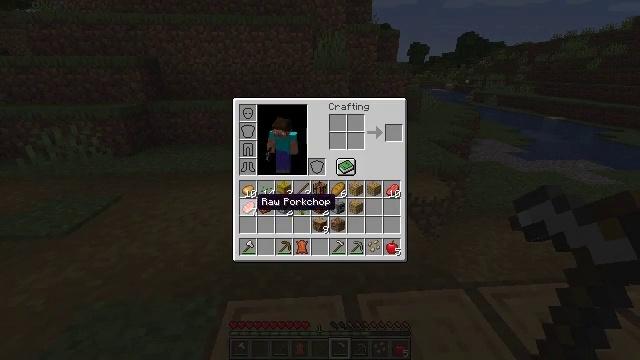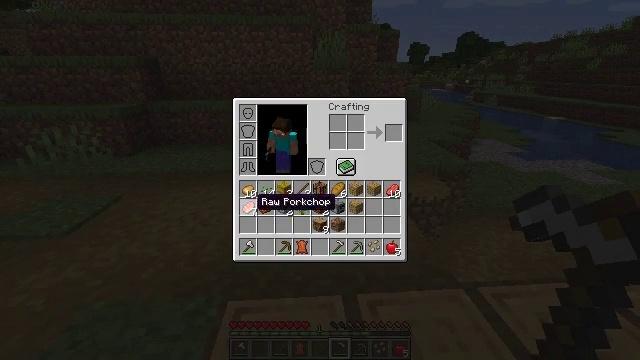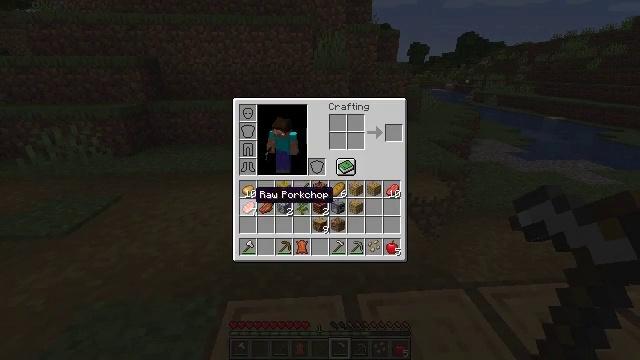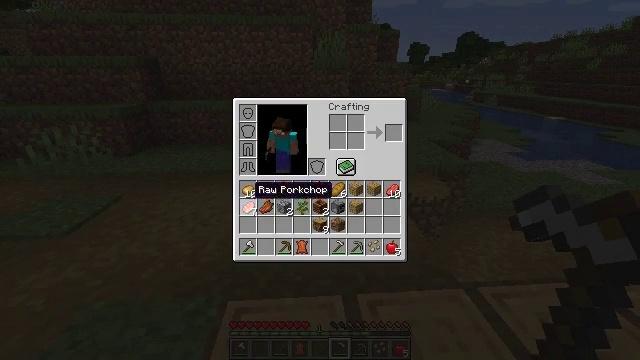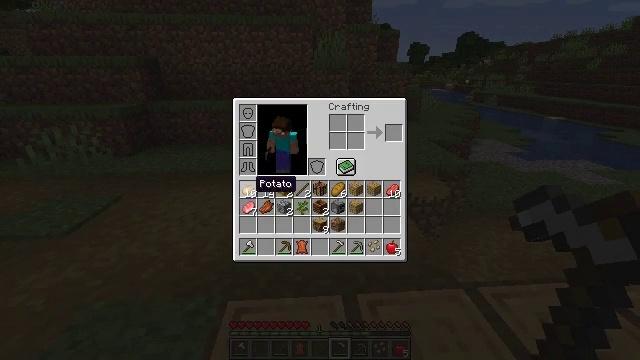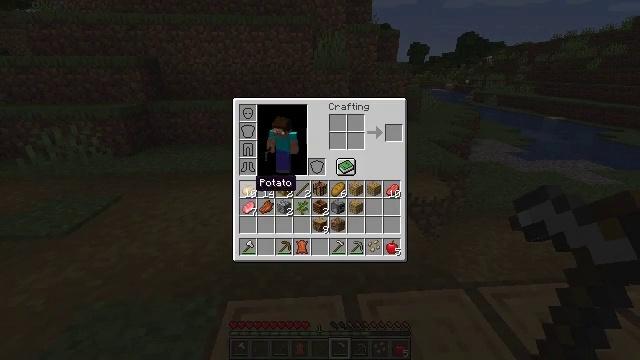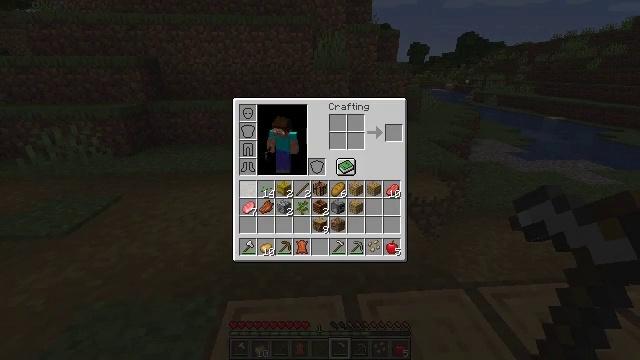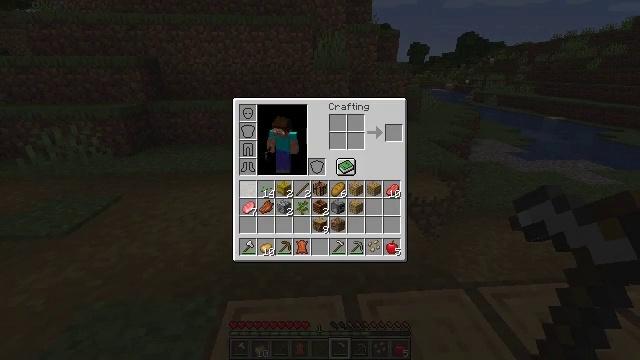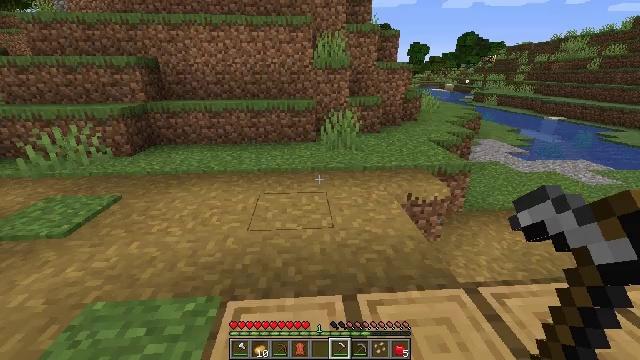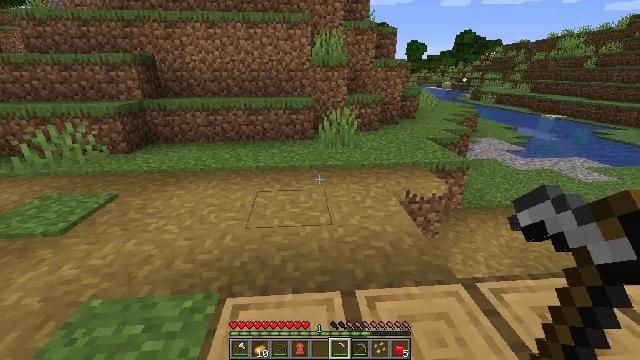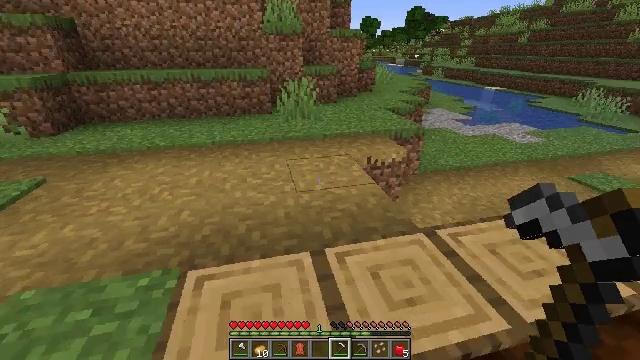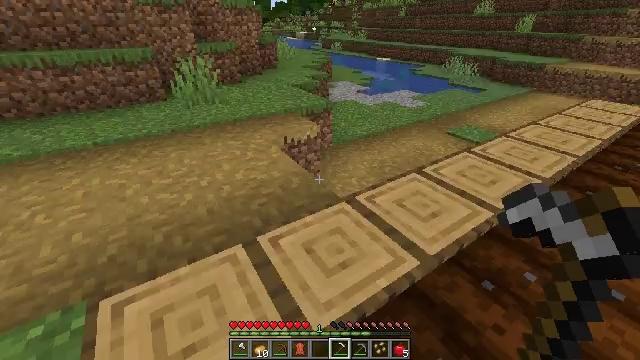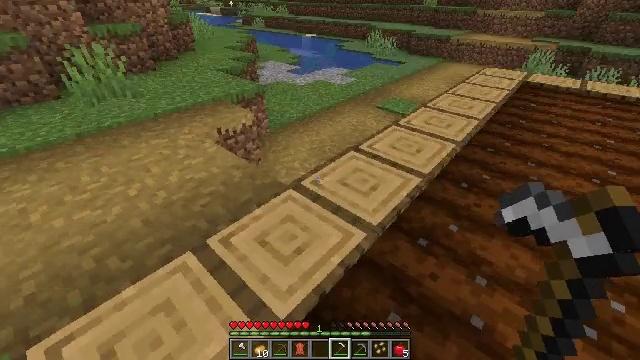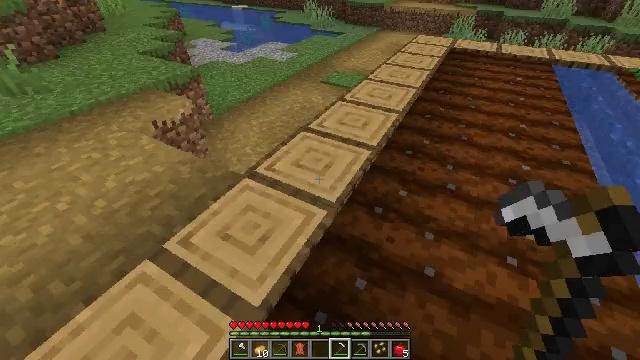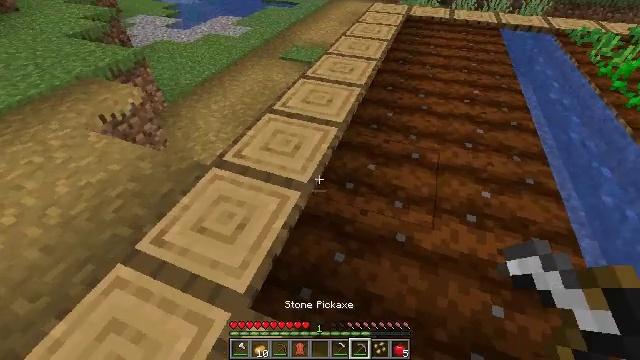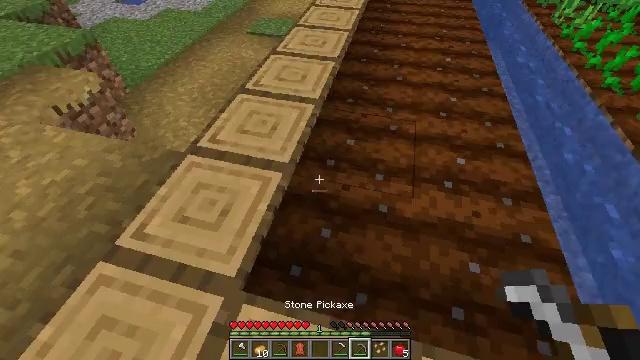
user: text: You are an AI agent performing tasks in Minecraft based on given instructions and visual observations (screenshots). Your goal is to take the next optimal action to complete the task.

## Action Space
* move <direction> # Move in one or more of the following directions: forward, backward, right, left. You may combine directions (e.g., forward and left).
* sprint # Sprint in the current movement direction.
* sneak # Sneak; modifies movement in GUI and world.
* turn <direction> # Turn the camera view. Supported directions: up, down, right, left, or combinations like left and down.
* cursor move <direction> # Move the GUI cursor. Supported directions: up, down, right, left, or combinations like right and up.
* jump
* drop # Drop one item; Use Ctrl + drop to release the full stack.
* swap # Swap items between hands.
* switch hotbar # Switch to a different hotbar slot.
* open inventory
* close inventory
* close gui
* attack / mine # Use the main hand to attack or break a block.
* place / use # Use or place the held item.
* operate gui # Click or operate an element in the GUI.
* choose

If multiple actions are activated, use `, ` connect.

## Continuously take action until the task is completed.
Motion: motion action
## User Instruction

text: Reclaim farmland by breaking it.
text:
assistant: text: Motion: sneak
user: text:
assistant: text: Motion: sneak, cursor move up
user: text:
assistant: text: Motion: sneak
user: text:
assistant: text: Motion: sneak
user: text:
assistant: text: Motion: sneak
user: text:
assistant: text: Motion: sneak, operate gui
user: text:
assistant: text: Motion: sneak, operate gui
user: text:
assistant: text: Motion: sneak, operate gui, close inventory
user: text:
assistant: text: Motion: sneak, close inventory
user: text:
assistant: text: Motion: turn right and down, close inventory
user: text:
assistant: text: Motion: turn right and down, close inventory
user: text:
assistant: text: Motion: turn right and down
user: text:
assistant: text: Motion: turn right and down
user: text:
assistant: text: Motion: turn right and down
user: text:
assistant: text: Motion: turn right and down
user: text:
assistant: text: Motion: turn right and down
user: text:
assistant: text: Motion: no_op
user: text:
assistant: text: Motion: turn right and down
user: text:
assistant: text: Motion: turn right and down
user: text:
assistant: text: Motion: turn right and down
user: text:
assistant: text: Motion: turn down
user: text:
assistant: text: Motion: no_op
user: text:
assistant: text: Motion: no_op
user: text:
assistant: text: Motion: no_op
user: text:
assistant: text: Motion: no_op
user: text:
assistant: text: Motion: turn left
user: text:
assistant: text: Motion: no_op
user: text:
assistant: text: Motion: no_op
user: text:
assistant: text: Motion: no_op
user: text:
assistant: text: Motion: no_op